Question: I have an array of hashes to store on a session variable recent visited items. I am able to iterate through each array item wihtout problem, but I am having a hard time to get an especific item out of the hash.
'''
class AccountsController < ApplicationController
...
#Create new array if it does not exist
session[:recent_items] ||= Array.new
#insert an element on the first position
session[:recent_items].insert(0,{:type => "accounts", :id => @account.id, :name => @account.name })
#Remove duplicates
session[:recent_items] = session[:recent_items] & session[:recent_items]
#Grab only the first 5 elements from the array
session[:recent_items] = session[:recent_items].first(5)
...
end
'''
Application View
'''
<% session[:recent_items].each do |item| %>
<a href="/<%= item[:type] %>/<%= item[:id] %>"><%= item[:name] %></a>
<% end %>
'''
On this last loop I am trying to generate a link for each last visited record. For example:
-> 0.0.0.0/acccounts/1
And I get this error:
'''
TypeError in Accounts#show
no implicit conversion of Symbol into Integer
'''
---
(12/13/2014)
If I only print the Array of Hashes, this is how it looks:
'''
<li><%= session[:recent_items] %></li>
'''

But I would like the "link format" mentioned above: -> 0.0.0.0/acccounts/1
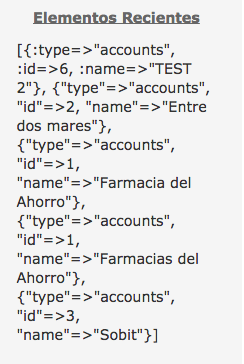
Answer: It seems you have a type mismatch in the hash. The first element of the array has keys as symbols, while the rest has keys as strings. It's probably because the session data gets serialized and symbols are loaded back as strings.
'''
session[:recent_items] ||= []
session[:recent_items].unshift("type" => "accounts", "id" => @account.id, "name" => @account.name)
session[:recent_items] = session[:recent_items].uniq.first(5)
'''
And then in the template use string keys.
'''
<% session[:recent_items].each do |item| %>
<a href="/<%= item['type'] %>/<%= item['id'] %>"><%= item['name'] %></a>
<% end %>
'''